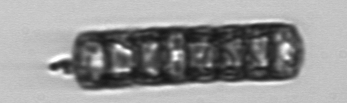
Label: Paralia_sulcata